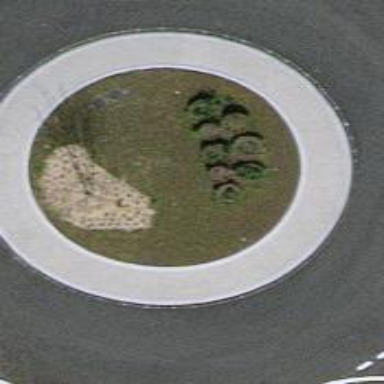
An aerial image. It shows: Secondary road made of asphalt leading to roundabout.